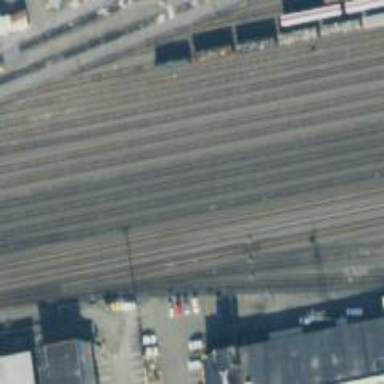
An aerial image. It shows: Railway signal.